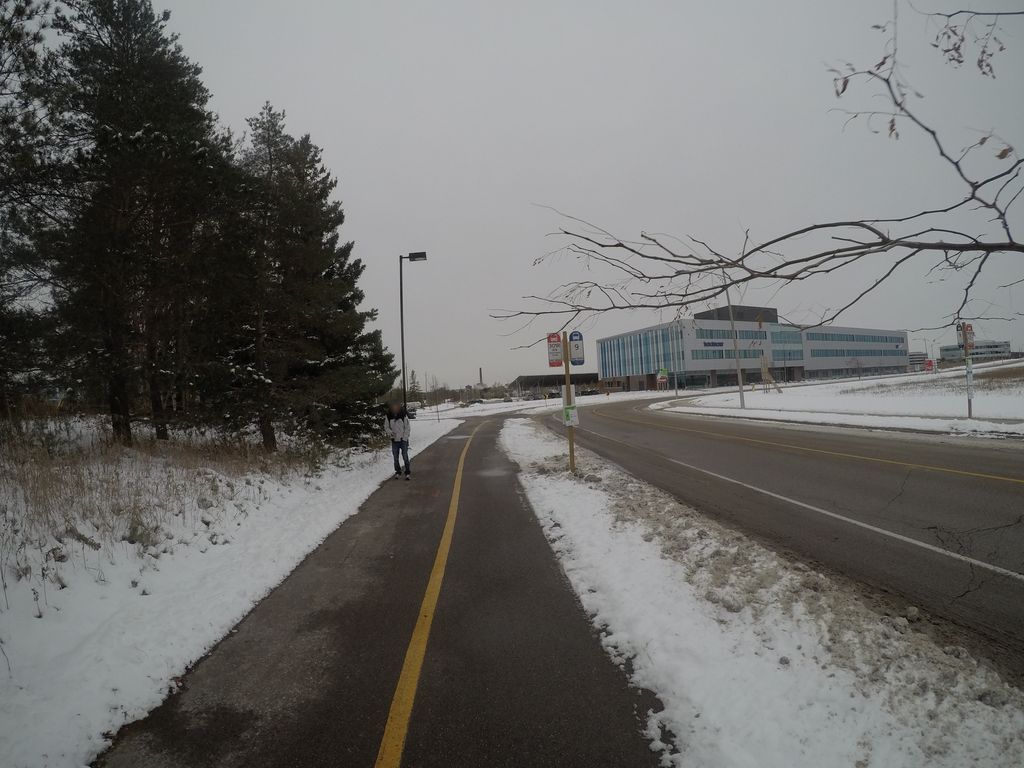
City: kitchener-waterloo